Field crop: maize
Growth stage: 2
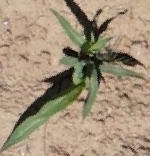
Species: maize